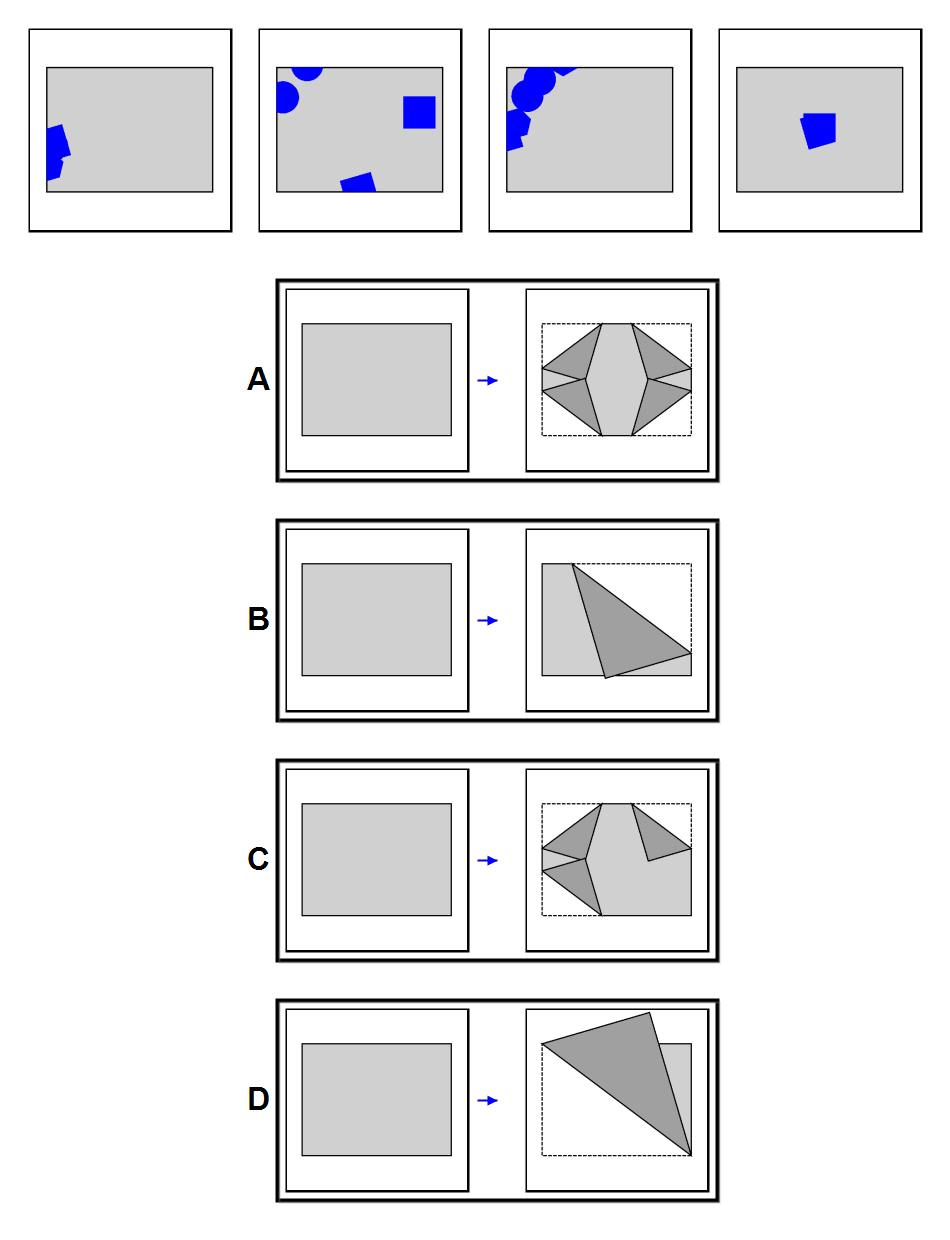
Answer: D